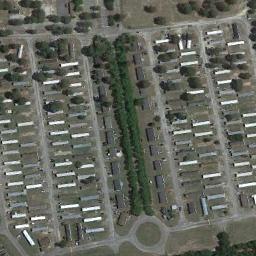
Label: residential